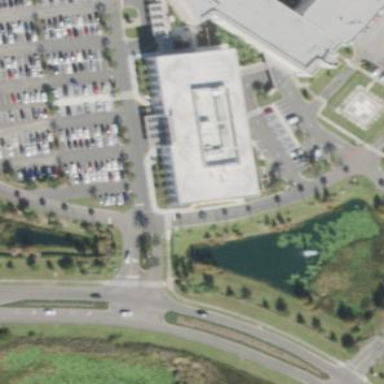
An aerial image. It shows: Hospital building.